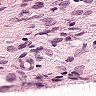
Metastatic tissue present: no